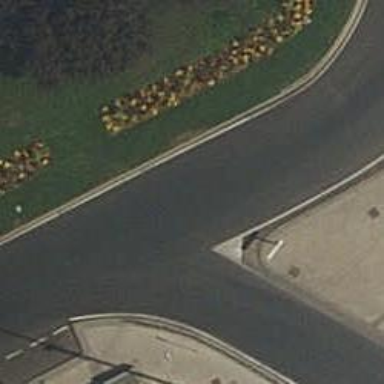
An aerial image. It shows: Paved tertiary road leading to roundabout.